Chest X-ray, AP view. Patient: 71 years old, sex F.
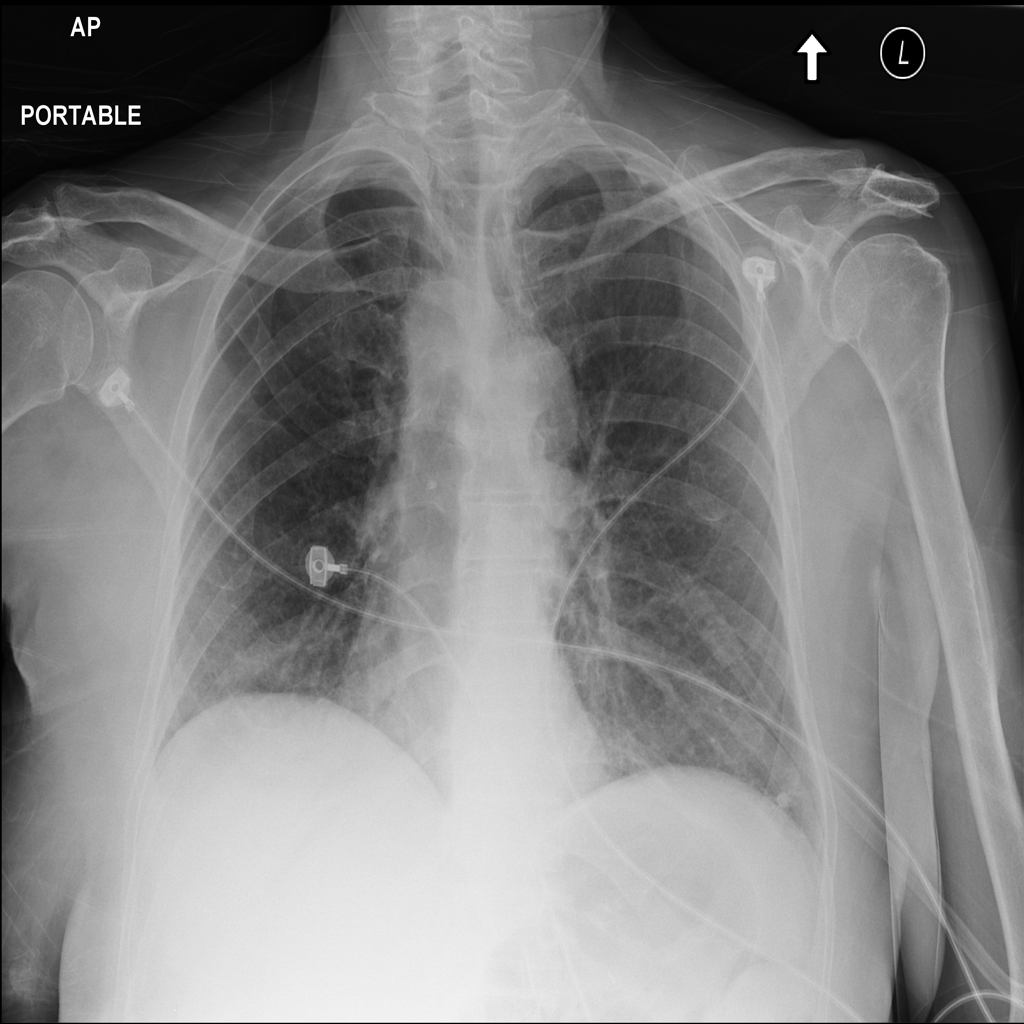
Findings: Effusion, Mass, Nodule